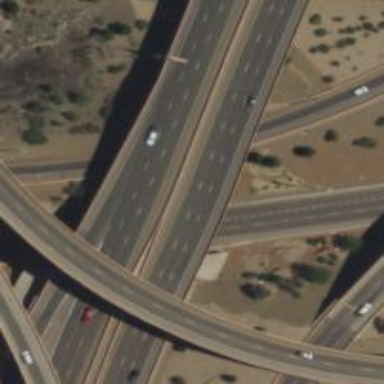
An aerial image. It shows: Motorway junction.